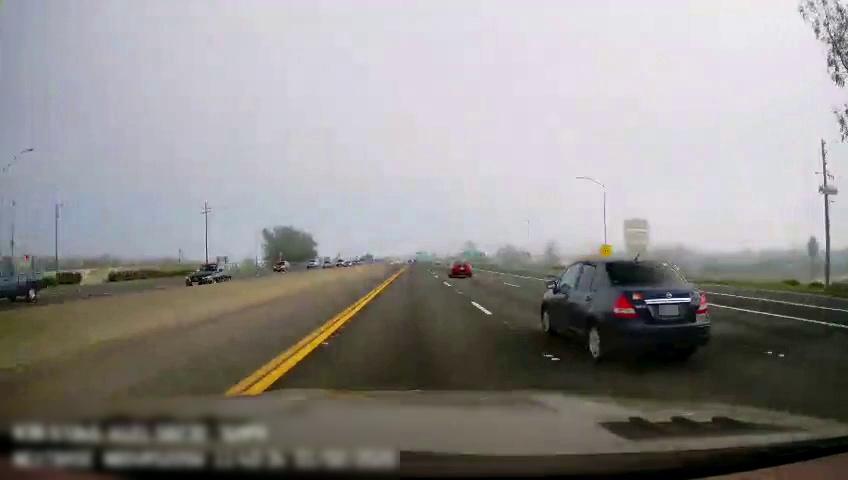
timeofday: Day
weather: Sunny
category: Drivable Space
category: Vehicles | Truck
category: Vehicles | Car
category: Vehicles | SUV
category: Vehicles | SUV
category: Drivable Space
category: Vehicles | Car
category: Vehicles | Car
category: Lanes | Current Lane
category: Lanes | Current Lane
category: Lanes | Alternate Lane
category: Lanes | Alternate Lane
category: Lanes | Alternate Lane
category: Lanes | Alternate Lane
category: Traffic | Signs
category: Traffic | Signs